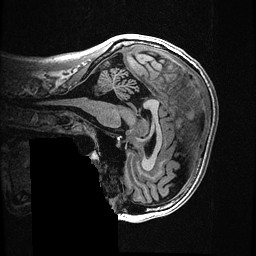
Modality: T1w
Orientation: sagittal
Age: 49
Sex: female
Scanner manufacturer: ge
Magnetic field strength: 3 T
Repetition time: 0.006952 s
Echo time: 0.00292 s